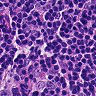
Metastatic tissue present: no